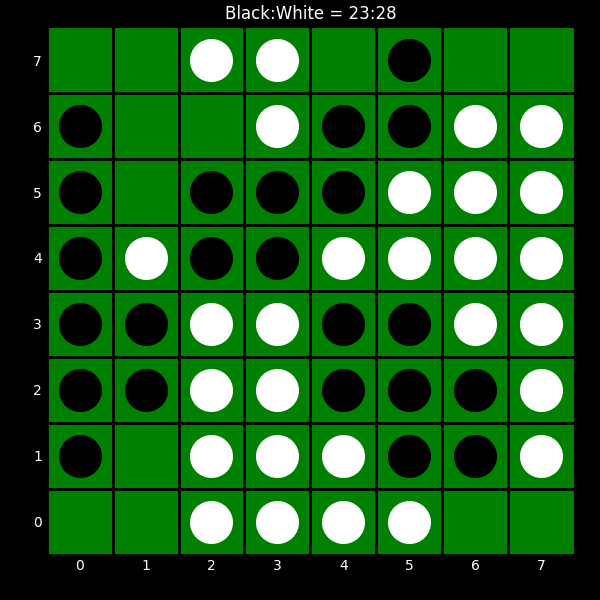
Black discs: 23
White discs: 28